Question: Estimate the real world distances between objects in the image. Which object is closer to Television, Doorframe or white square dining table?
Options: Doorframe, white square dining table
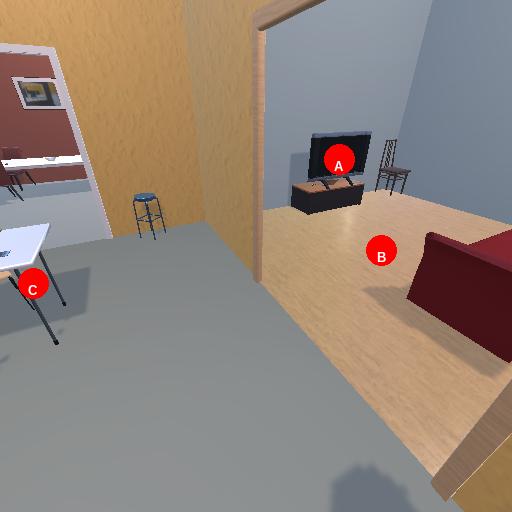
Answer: Doorframe